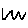
Label: zigzag